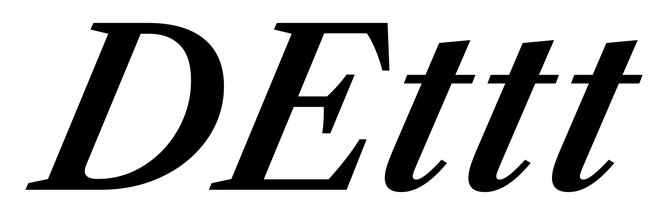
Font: LibreCaslonText-Italic_SemiBold_Italic